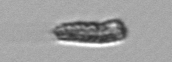
Label: Pseudochattonella_farcimen